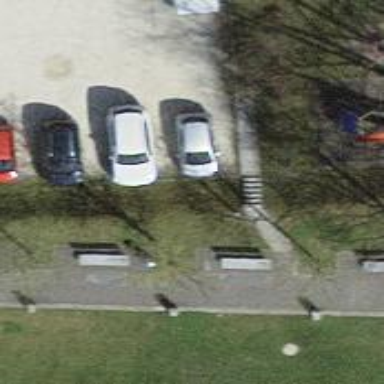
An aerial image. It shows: Set of steps on the road.